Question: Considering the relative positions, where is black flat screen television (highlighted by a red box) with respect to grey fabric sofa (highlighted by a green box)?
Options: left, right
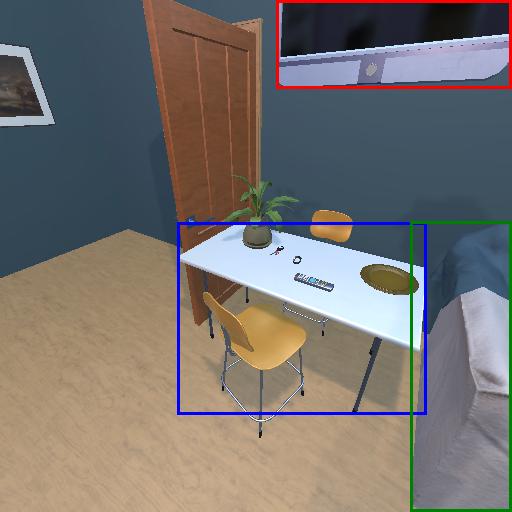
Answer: left